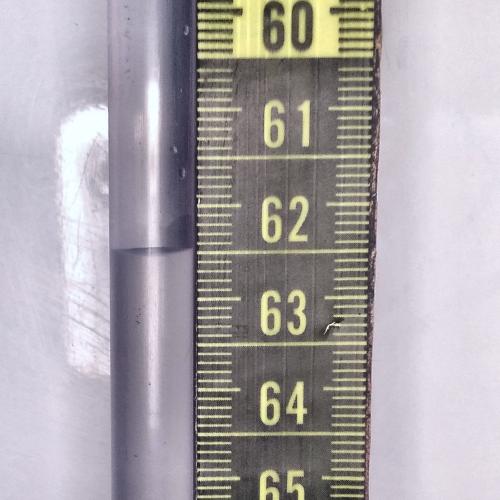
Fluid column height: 62.5 cm